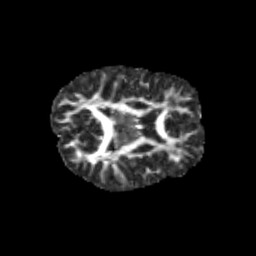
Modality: FA
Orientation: axial
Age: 10
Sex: male
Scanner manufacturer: siemens
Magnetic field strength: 3 T
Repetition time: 3.8 s
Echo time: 0.07 s